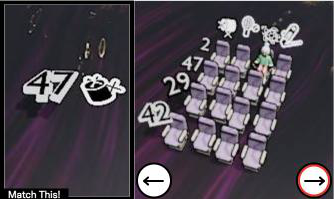
Task: seats
Answer: no